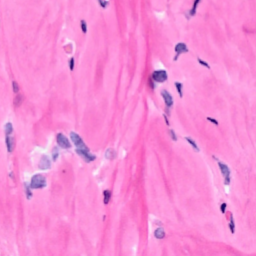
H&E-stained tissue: Breast